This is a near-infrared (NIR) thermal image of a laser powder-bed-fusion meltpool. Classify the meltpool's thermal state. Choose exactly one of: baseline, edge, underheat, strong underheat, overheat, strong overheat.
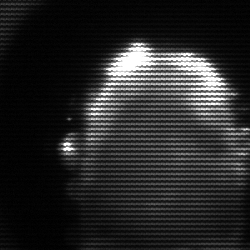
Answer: baseline